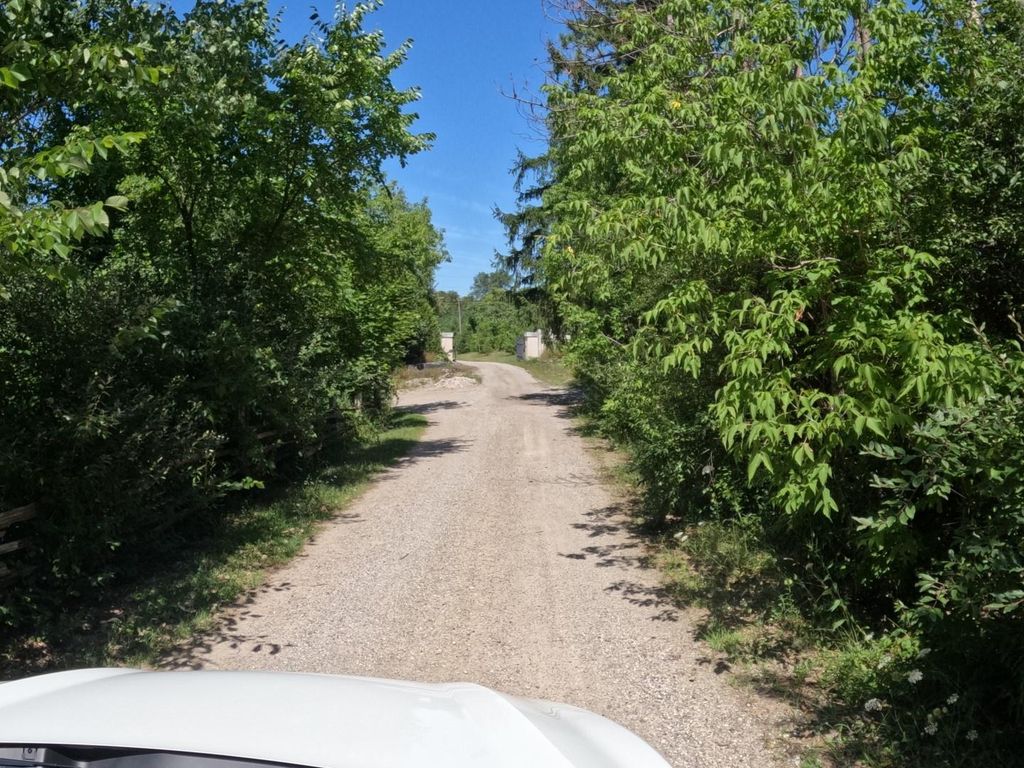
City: kitchener-waterloo